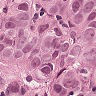
Metastatic tissue present: yes